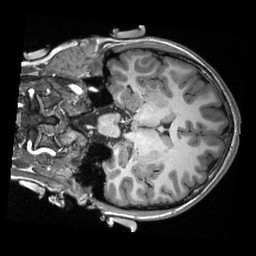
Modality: T1w
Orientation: coronal
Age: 20
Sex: female
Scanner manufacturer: siemens
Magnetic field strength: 3 T
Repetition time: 2.3 s
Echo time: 0.00308 s